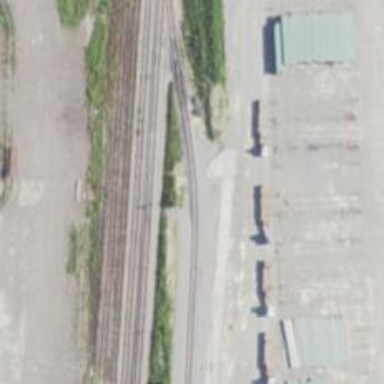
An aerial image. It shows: Disused railway siding.